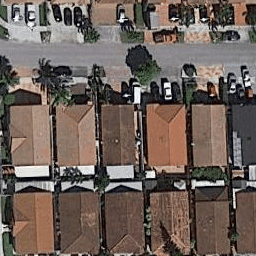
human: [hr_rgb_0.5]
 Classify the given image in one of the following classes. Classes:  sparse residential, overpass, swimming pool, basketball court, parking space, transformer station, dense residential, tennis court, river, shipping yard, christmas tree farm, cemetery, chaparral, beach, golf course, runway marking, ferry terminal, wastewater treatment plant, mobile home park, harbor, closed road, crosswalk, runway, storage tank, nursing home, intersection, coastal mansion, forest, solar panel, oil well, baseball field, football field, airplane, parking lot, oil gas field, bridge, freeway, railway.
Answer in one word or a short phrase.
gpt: dense residential